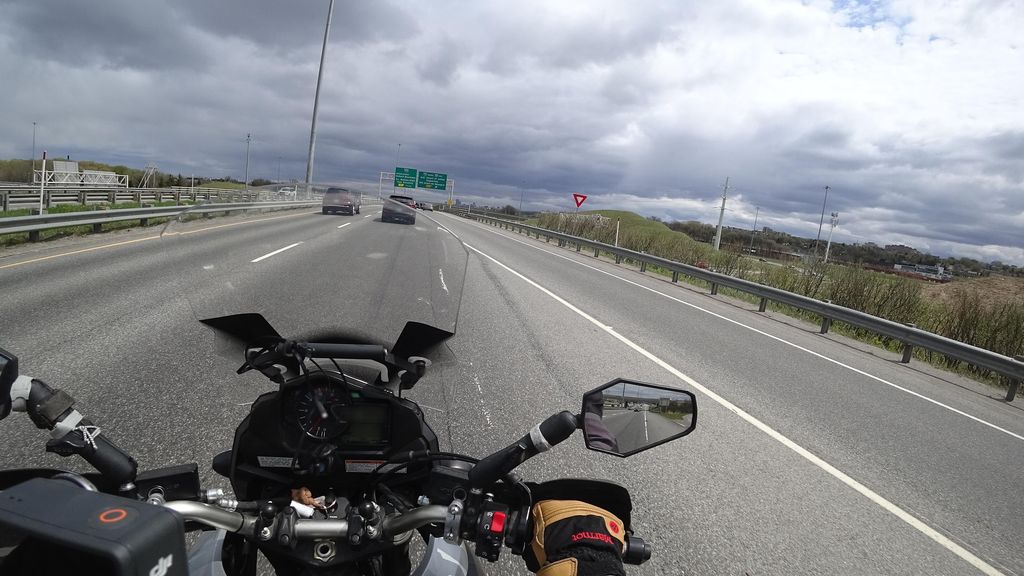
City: quebec_city